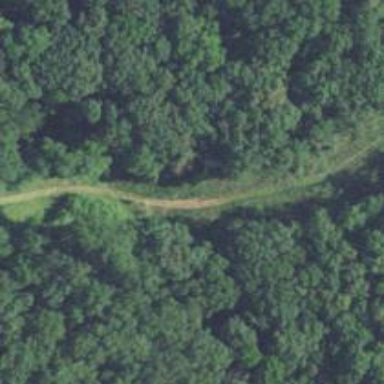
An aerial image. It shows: Track road.